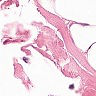
Metastatic tissue present: no